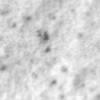
Label: no_change